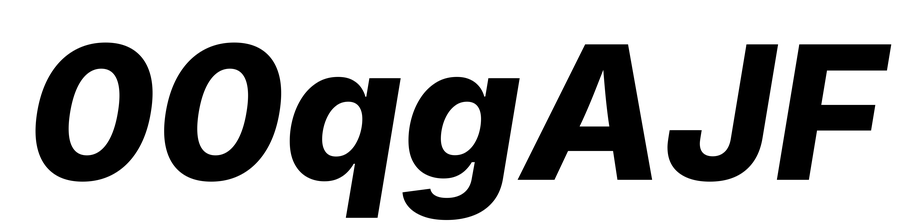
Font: Inter-Italic_ExtraBold_Italic